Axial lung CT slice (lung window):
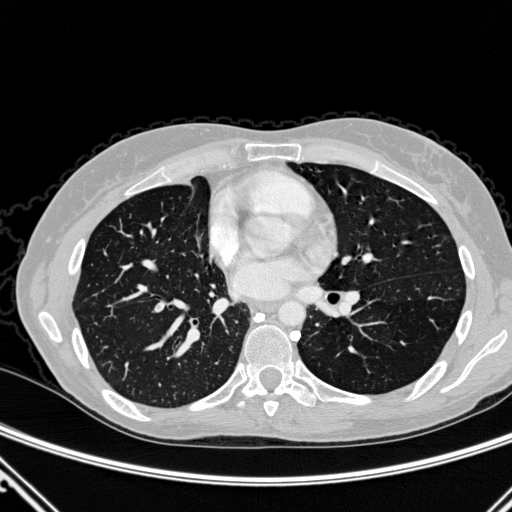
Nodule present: no